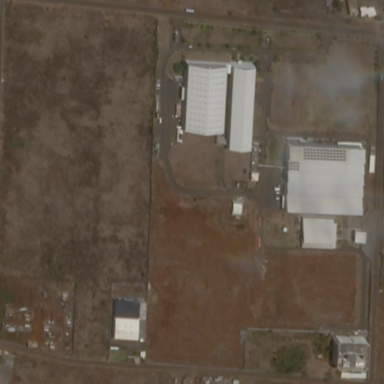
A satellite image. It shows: Industrial area.